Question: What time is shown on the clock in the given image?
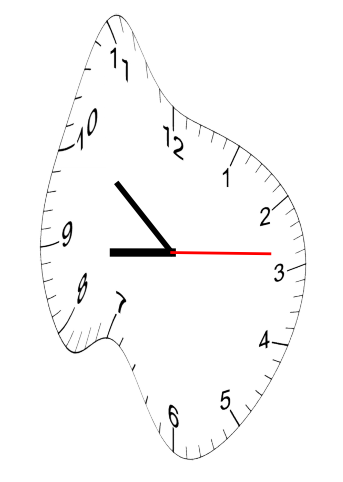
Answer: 08:51:14